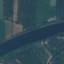
Land use / land cover: River